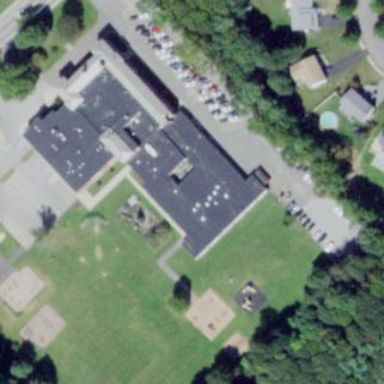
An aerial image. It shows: School.